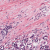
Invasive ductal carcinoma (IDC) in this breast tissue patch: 1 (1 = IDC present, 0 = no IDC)